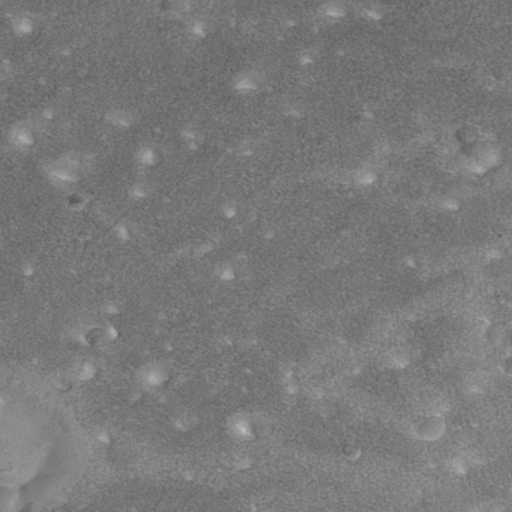
Classes present: Background, Cone